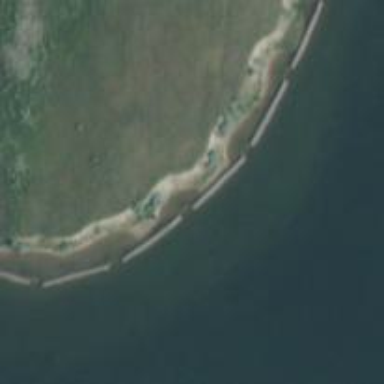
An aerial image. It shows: Breakwater structure.